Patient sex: M
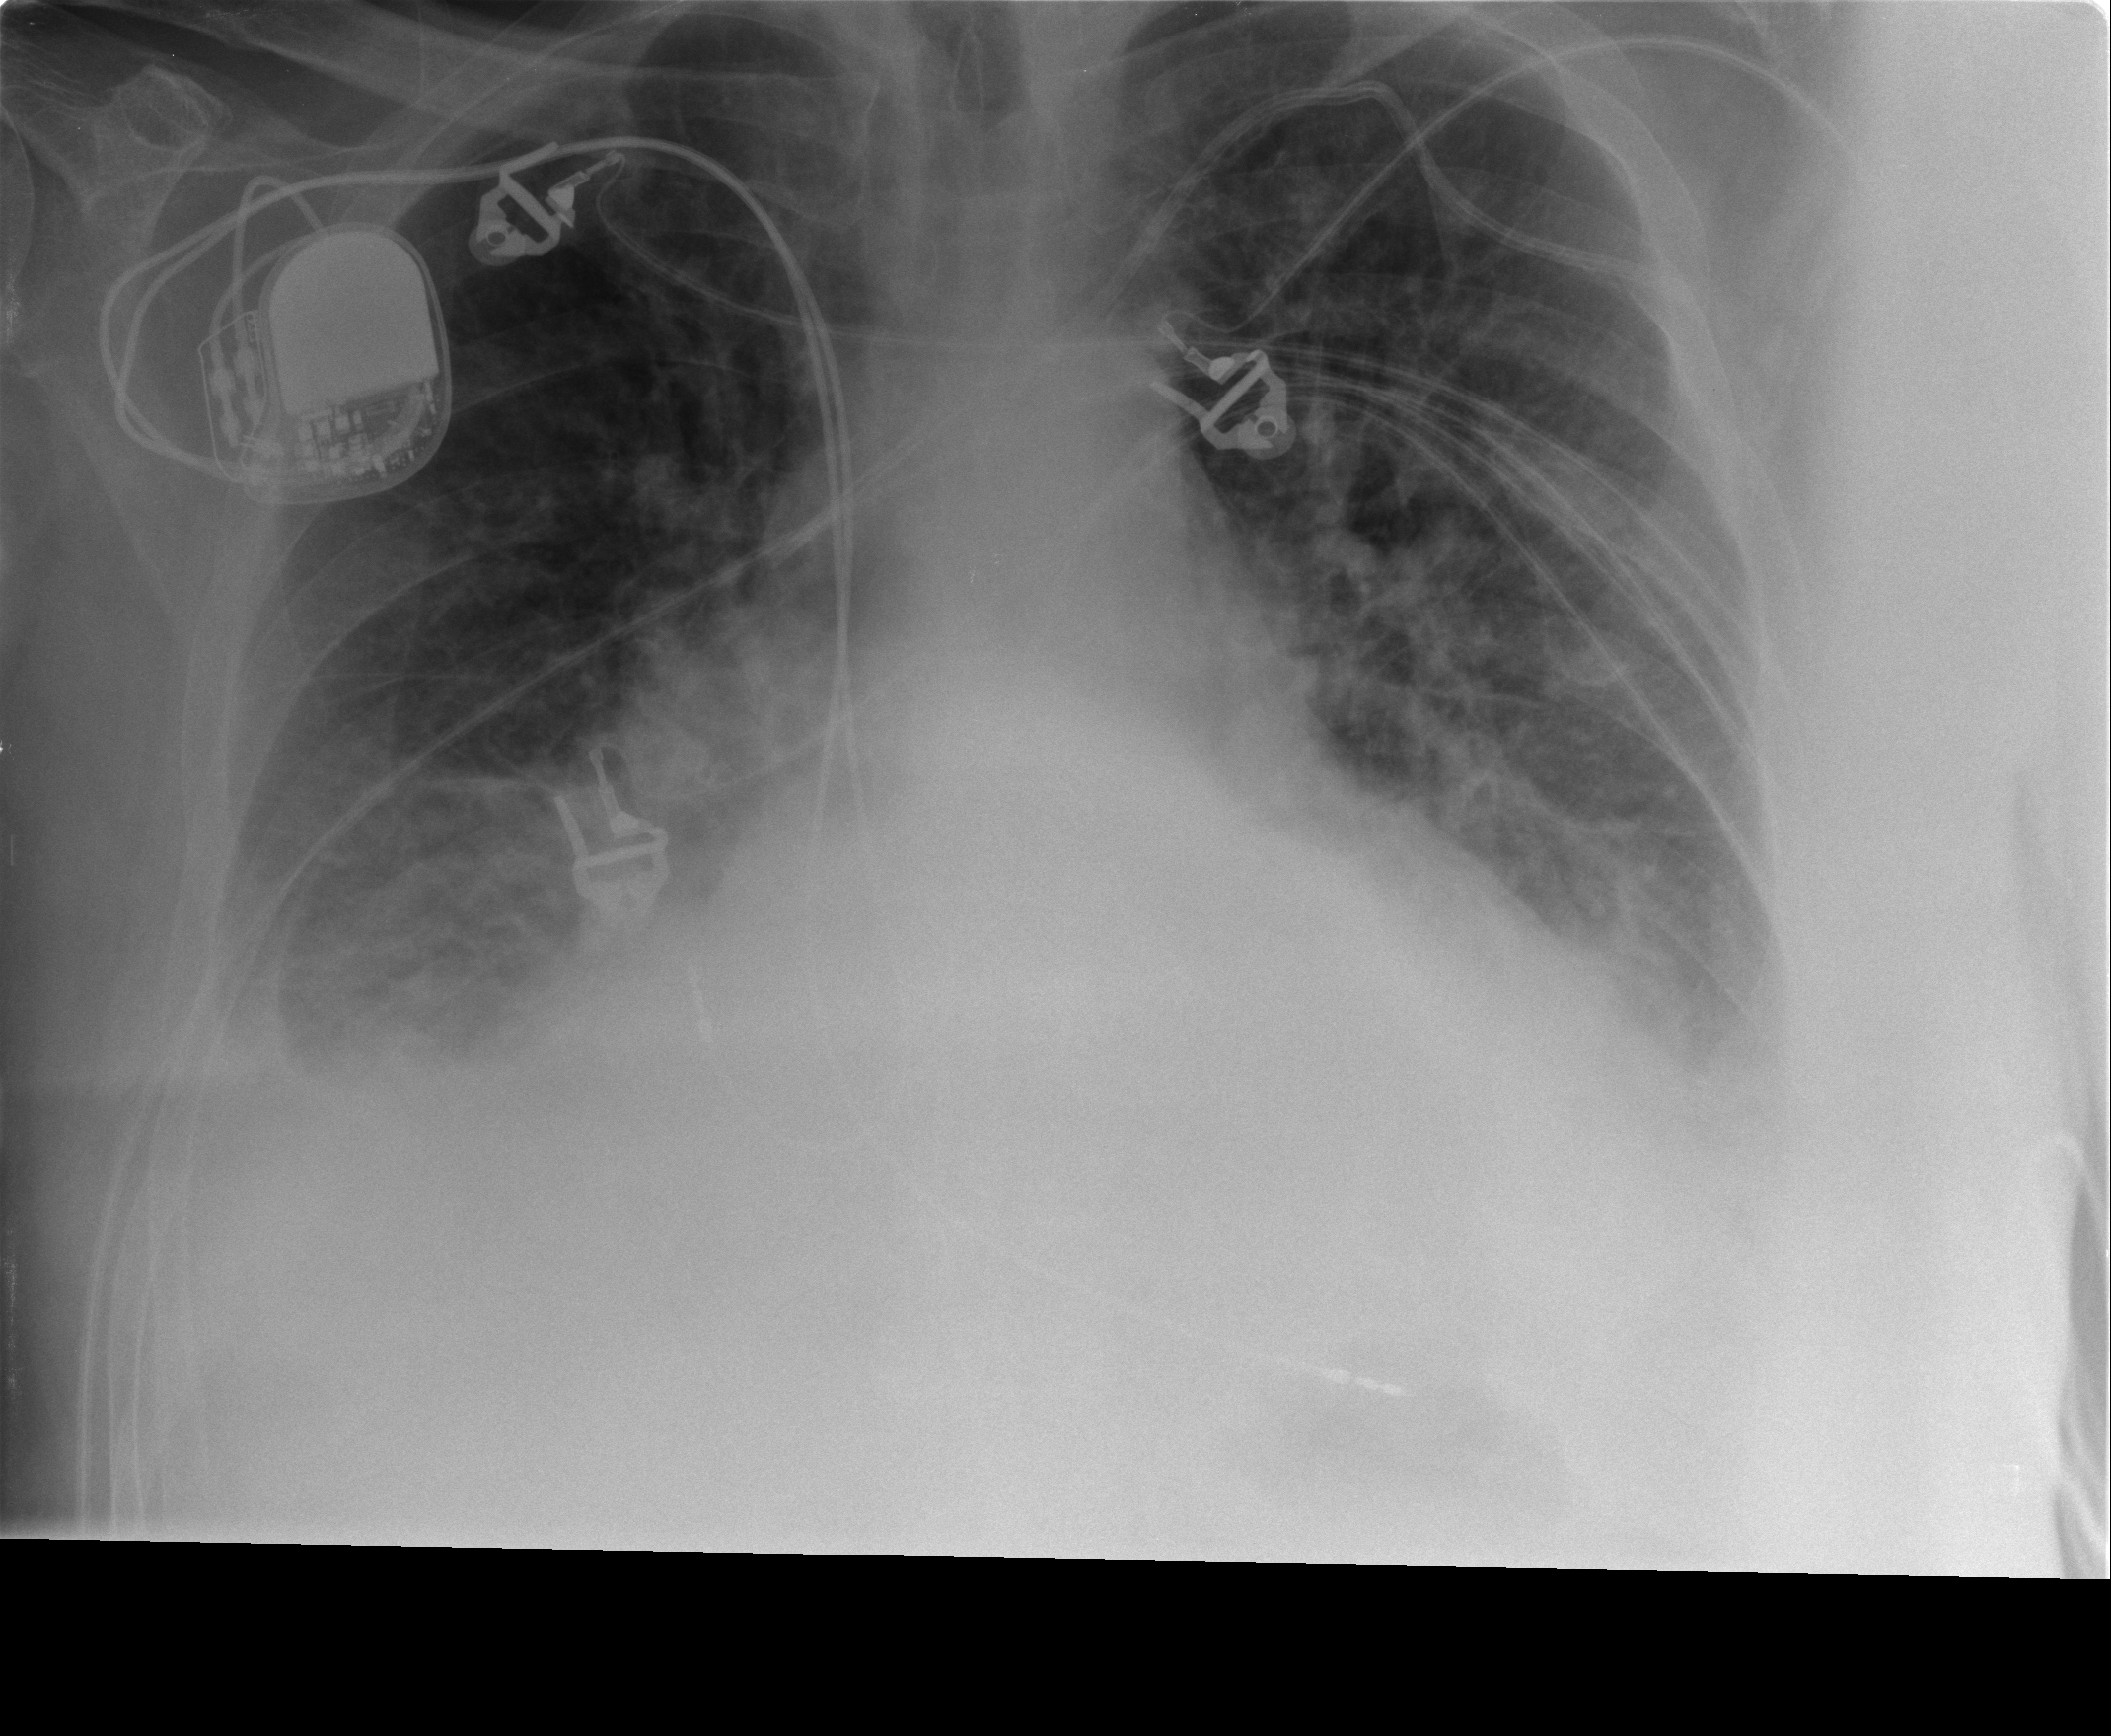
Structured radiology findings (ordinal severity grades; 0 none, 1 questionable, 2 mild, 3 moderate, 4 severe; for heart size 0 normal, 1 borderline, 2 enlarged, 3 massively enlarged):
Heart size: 2
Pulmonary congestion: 3
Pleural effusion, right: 2
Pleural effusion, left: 2
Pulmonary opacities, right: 1
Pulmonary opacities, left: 0
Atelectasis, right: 2
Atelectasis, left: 2